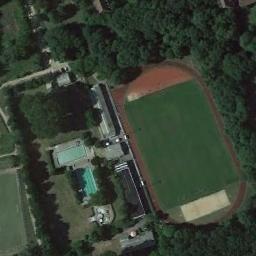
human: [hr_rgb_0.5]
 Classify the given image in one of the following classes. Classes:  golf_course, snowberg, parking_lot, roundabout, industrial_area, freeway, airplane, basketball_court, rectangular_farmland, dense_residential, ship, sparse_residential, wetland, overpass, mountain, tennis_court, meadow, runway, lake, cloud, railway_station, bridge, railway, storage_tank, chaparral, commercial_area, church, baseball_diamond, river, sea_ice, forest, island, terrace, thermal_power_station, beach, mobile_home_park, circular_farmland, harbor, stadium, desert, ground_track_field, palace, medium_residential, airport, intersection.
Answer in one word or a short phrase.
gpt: ground_track_field